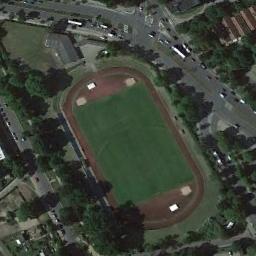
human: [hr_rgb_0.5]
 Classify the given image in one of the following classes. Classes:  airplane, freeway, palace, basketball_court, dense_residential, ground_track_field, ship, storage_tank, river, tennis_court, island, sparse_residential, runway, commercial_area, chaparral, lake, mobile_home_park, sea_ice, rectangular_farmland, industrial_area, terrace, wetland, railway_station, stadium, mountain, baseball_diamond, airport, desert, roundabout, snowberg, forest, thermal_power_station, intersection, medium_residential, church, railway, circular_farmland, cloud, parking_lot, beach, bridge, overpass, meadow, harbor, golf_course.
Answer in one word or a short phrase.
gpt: ground_track_field